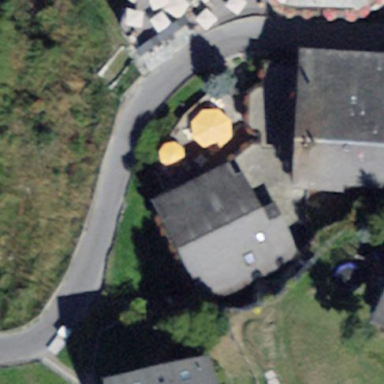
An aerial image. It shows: Hotel building.